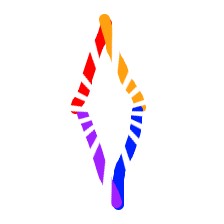
Shape: rhombus